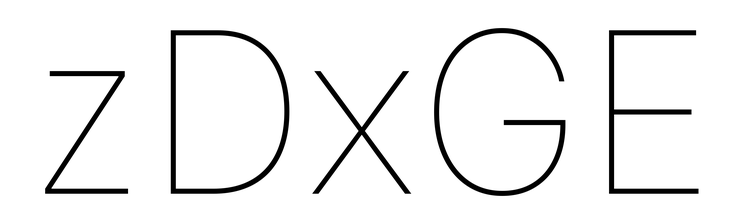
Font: Inter_Thin